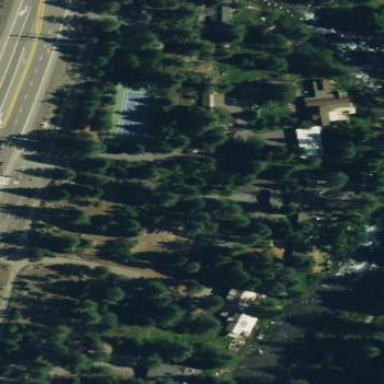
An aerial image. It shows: Evergreen woodland with needle-leaved trees.